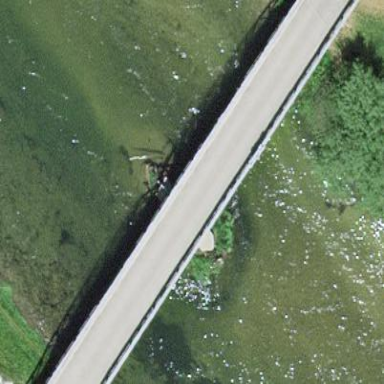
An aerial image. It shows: Man-made bridge.